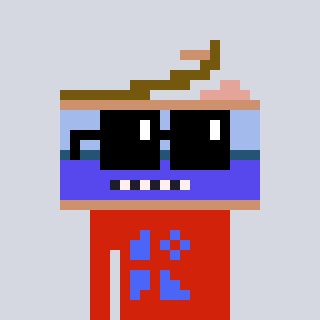
a pixel art character with square black sunglasses, a canned ham-shaped head and a red-colored body on a cool background